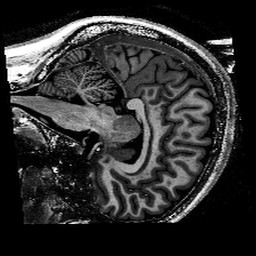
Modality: T1w
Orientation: sagittal
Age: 23
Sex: female
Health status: healthy
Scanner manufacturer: siemens
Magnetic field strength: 9.4 T
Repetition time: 6 s
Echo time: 0.003 s